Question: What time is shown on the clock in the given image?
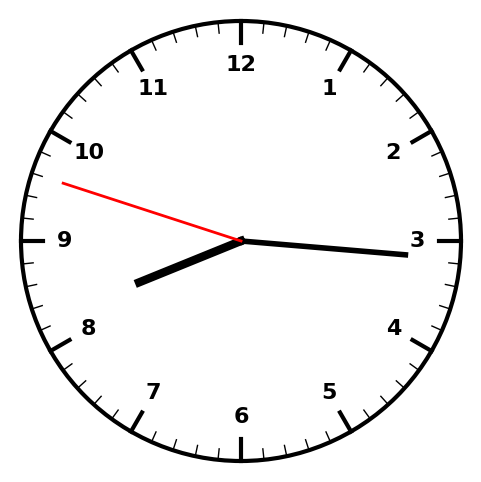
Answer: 08:15:48